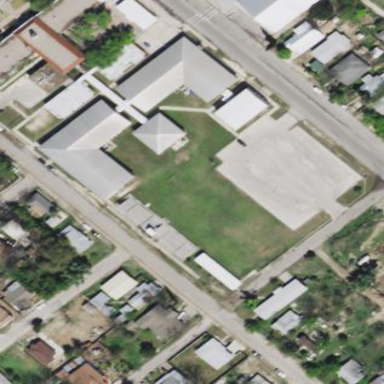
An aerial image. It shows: School.